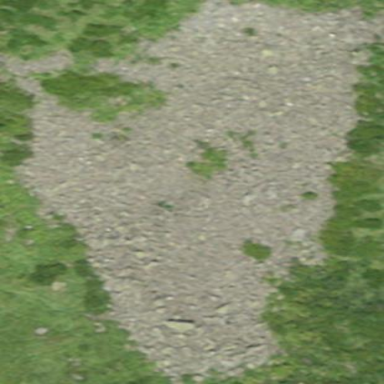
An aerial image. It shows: Scree landscape.